Field crop: maize
Growth stage: 2
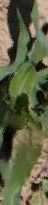
Species: maize